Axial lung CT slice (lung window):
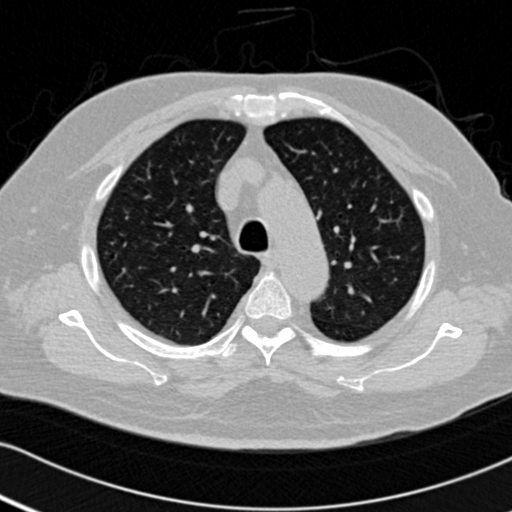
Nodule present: no